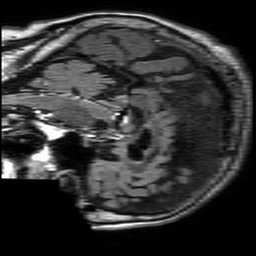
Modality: FLAIR
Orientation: sagittal
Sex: male
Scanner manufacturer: philips
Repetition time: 11 s
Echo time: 0.125 s